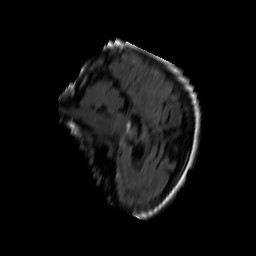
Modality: FLAIR
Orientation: sagittal
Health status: ill
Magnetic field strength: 3 T